Aerial crown-view tile of a tropical tree (Barro Colorado Island, Panama), acquired 20250715:
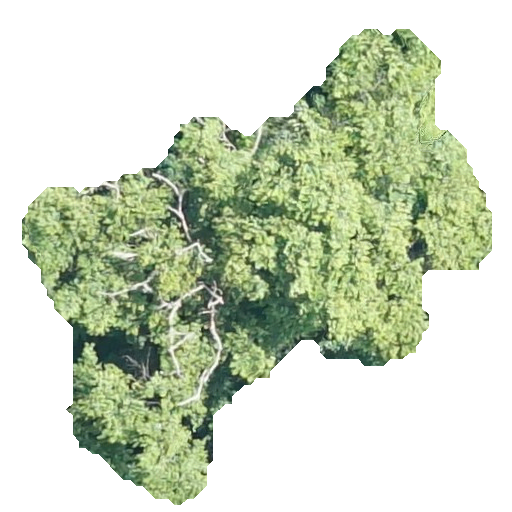
Species: Guazuma ulmifolia
GBIF accepted scientific name: Guazuma ulmifolia
Crown area: 173.62 m²